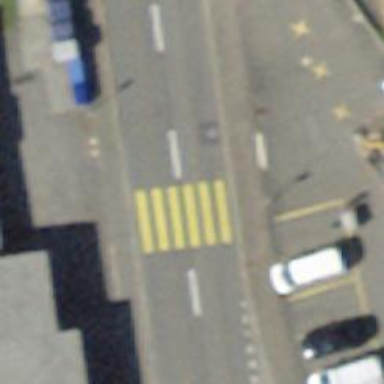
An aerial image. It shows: Marked asphalt footway with zebra crossing.